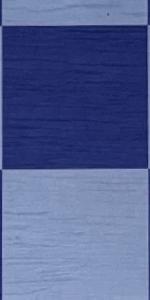
Label: Empty